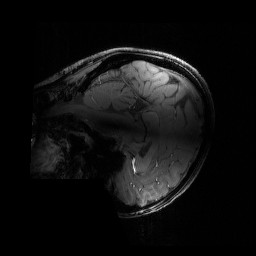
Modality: T1w
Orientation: sagittal
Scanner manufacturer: siemens
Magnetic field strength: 6.98 T
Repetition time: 2.5 s
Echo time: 0.00429 s